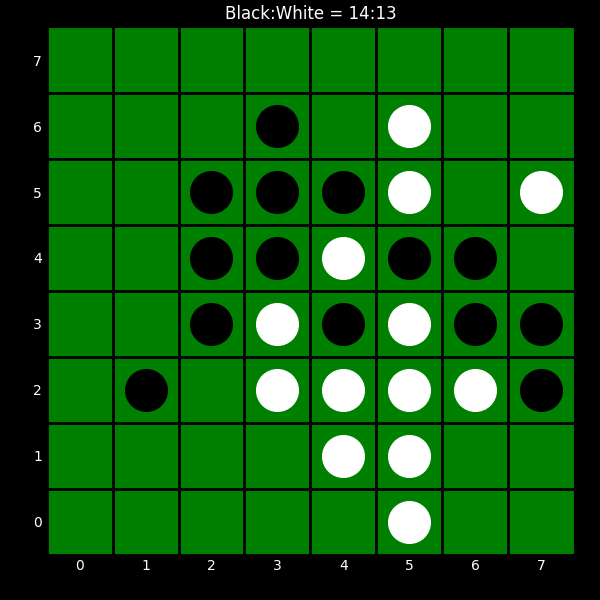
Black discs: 14
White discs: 13